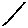
Label: line